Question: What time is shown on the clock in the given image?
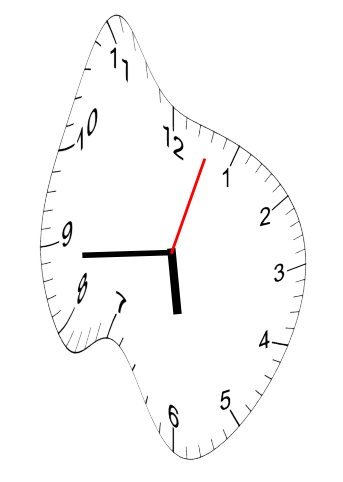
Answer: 05:44:03